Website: bh-photo
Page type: address-validator
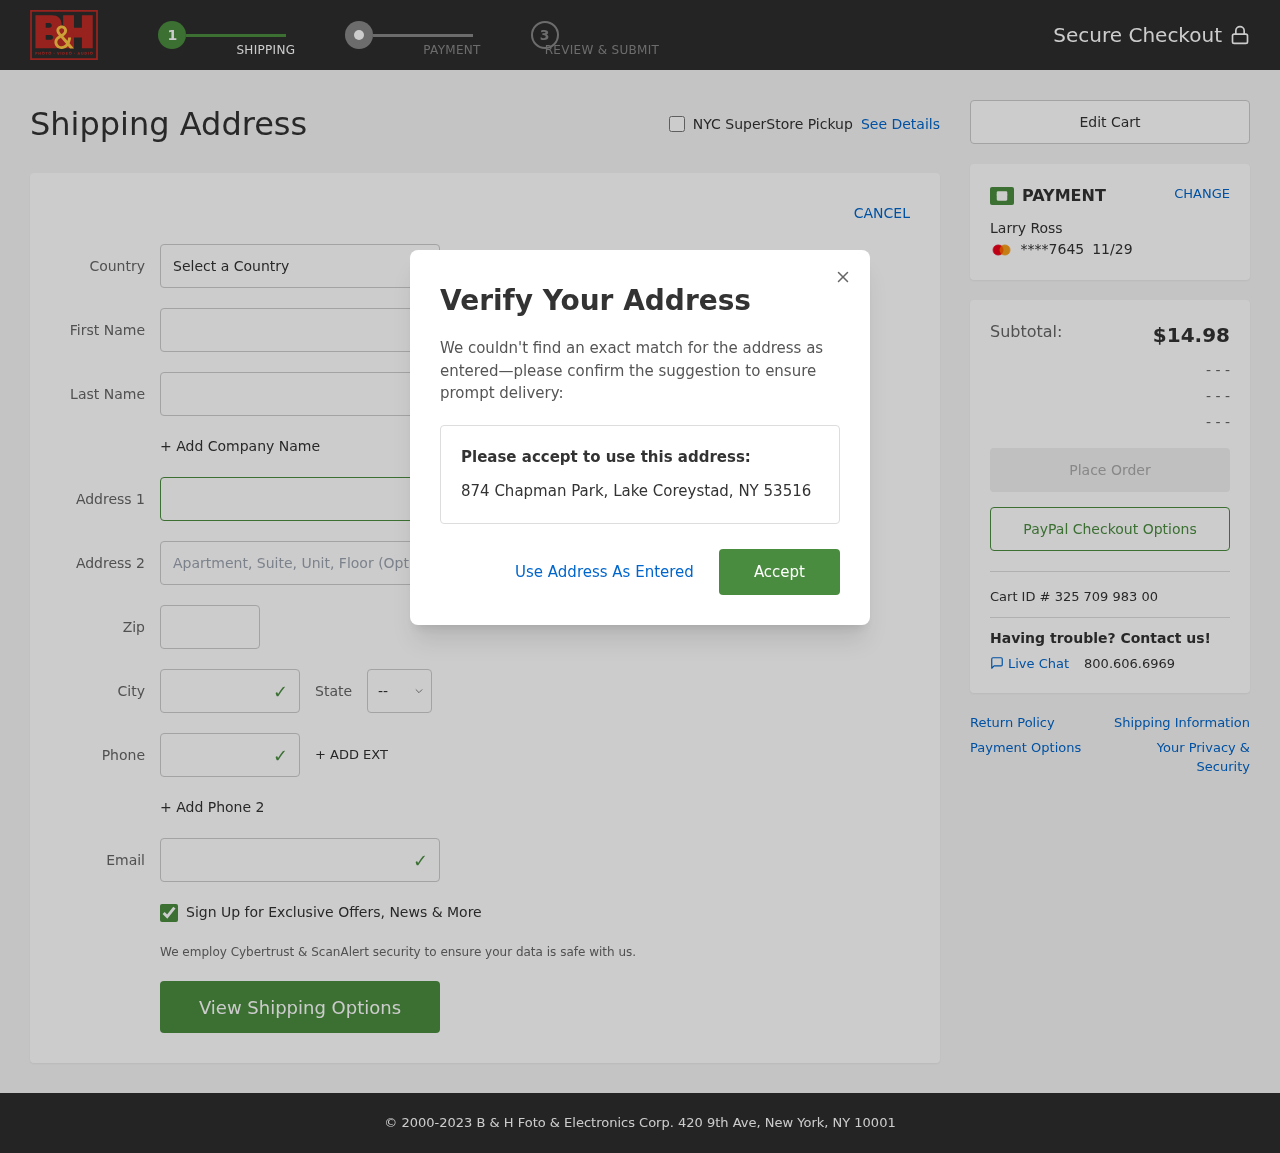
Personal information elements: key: PII_CARD_EXPIRY
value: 11/29
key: PII_CARD_LAST4
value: ****7645
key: PII_CITY
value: Lake Coreystad
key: PII_COUNTRY
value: United States
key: PII_EMAIL
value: lross@yahoo.com
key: PII_FIRSTNAME
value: Larry
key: PII_FULLNAME
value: Larry Ross
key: PII_LASTNAME
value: Ross
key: PII_PHONE
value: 6436722085
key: PII_POSTCODE
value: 53516
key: PII_STATE_ABBR
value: NY
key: PII_STREET
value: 874 Chapman Park
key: PII_STREET2
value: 031 Garcia Brooks
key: PII_CITY_STATE_ZIP
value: Lake Coreystad, NY 53516
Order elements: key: ORDER_SUBTOTAL
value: $14.98
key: ORDER_ID
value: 325 709 983 00